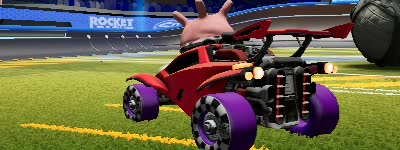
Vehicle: octane